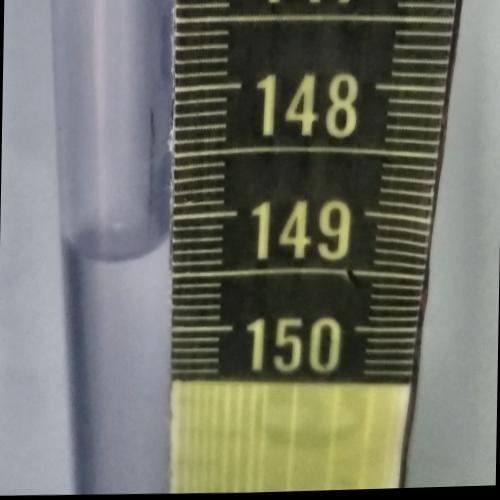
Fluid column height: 149.3 cm